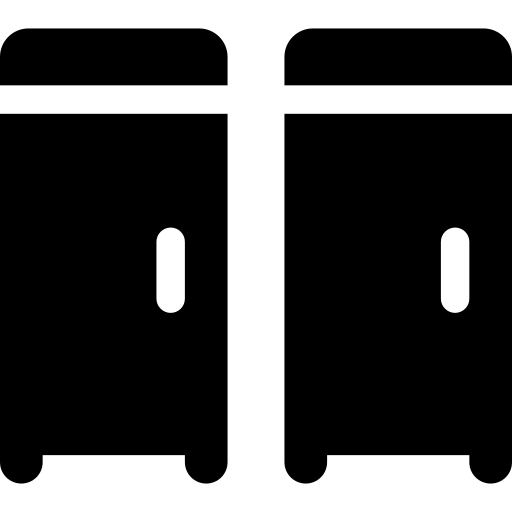
Tags: icon, FontAwesome, fa-icon, solid, toilets, portable